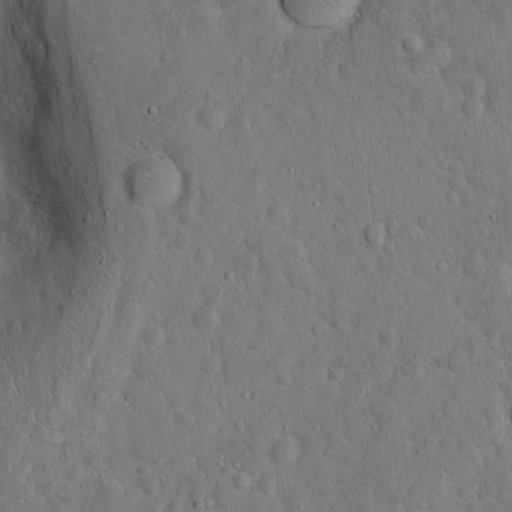
Classes present: Background, Cone